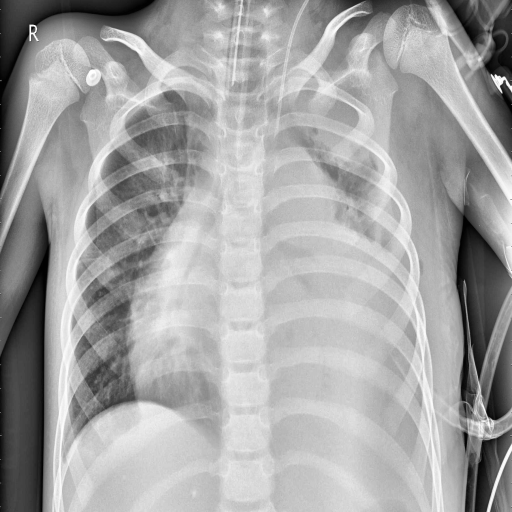
Finding: PNEUMONIA